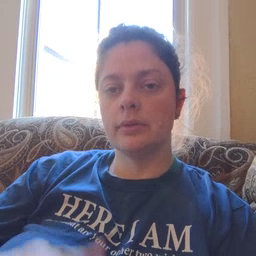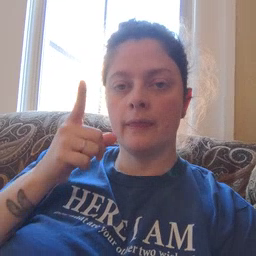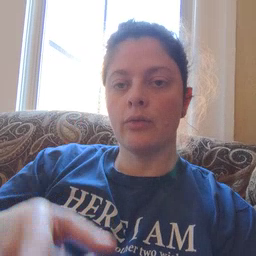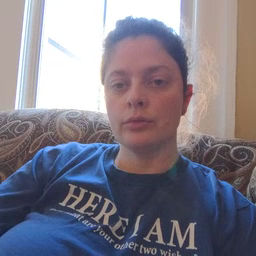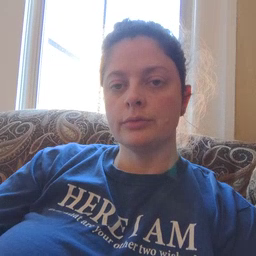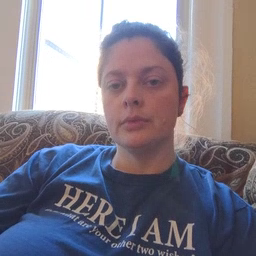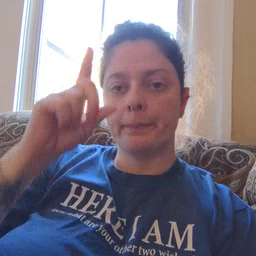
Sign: there